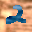
Label: 2